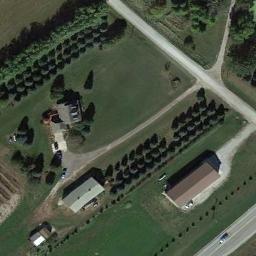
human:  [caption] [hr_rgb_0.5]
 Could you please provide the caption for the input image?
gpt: There are many trees beside the sparse residential .

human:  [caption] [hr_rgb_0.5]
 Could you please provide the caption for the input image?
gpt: There are several houses among the carefully arranged vegetation .

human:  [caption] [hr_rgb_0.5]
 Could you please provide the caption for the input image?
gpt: In a sparse residential area there are two grey houses surrounded by grass and several roads .

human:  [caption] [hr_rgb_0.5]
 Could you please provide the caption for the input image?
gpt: The sparse residential is on the grass next to some trees and a road .

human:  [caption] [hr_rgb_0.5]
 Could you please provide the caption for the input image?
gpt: A sparse residential area with several buildings on a green meadow lying among forest  where can be accessed to by a road .